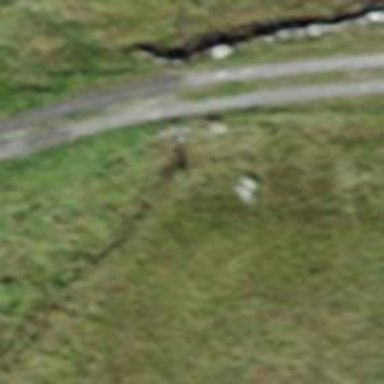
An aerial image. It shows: Culvert tunnel.